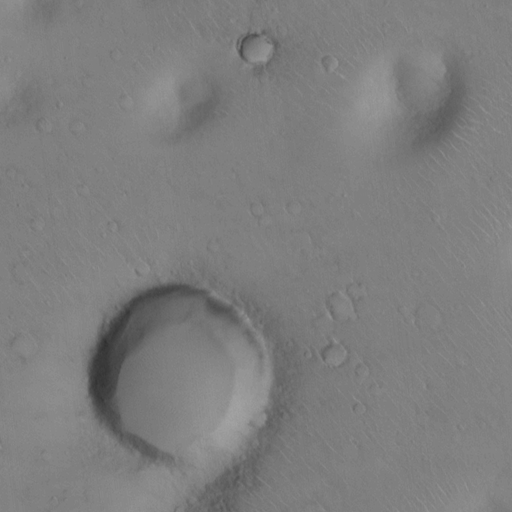
Classes present: Background, Cone